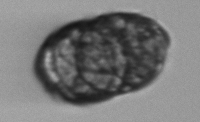
Label: Margalefidinium